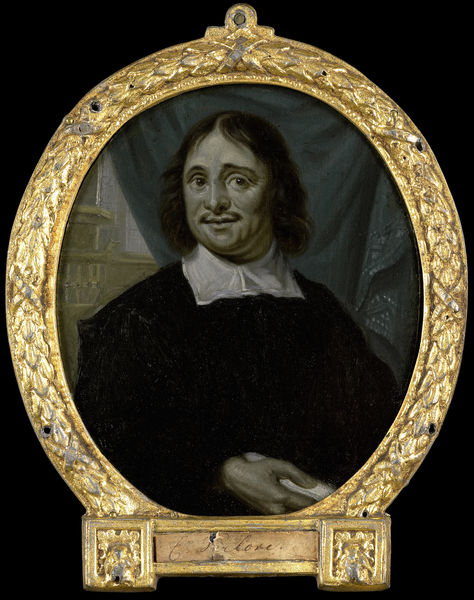
Titel: Karel Verloove (1633-na 1695), dichter te Amsterdam
Künstler: Arnoud van Halen
Standort: Amsterdam
Institution: Rijksmuseum
Schlagwörter: homme, portrait, noir, doigt, main, collier, architecture, hommes, doigts, ovale, or, cardre, d'oré